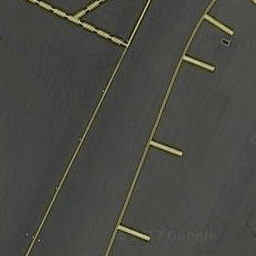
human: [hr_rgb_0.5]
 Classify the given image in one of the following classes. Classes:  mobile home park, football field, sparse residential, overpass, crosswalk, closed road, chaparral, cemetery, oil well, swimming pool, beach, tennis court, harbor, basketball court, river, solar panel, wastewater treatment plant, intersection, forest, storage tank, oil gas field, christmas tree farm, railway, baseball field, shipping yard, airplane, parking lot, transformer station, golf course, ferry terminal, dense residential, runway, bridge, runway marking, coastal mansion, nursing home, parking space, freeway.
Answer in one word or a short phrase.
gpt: runway marking